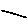
Label: line